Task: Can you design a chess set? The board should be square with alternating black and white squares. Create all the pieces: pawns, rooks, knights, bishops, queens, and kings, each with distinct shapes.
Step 3192:
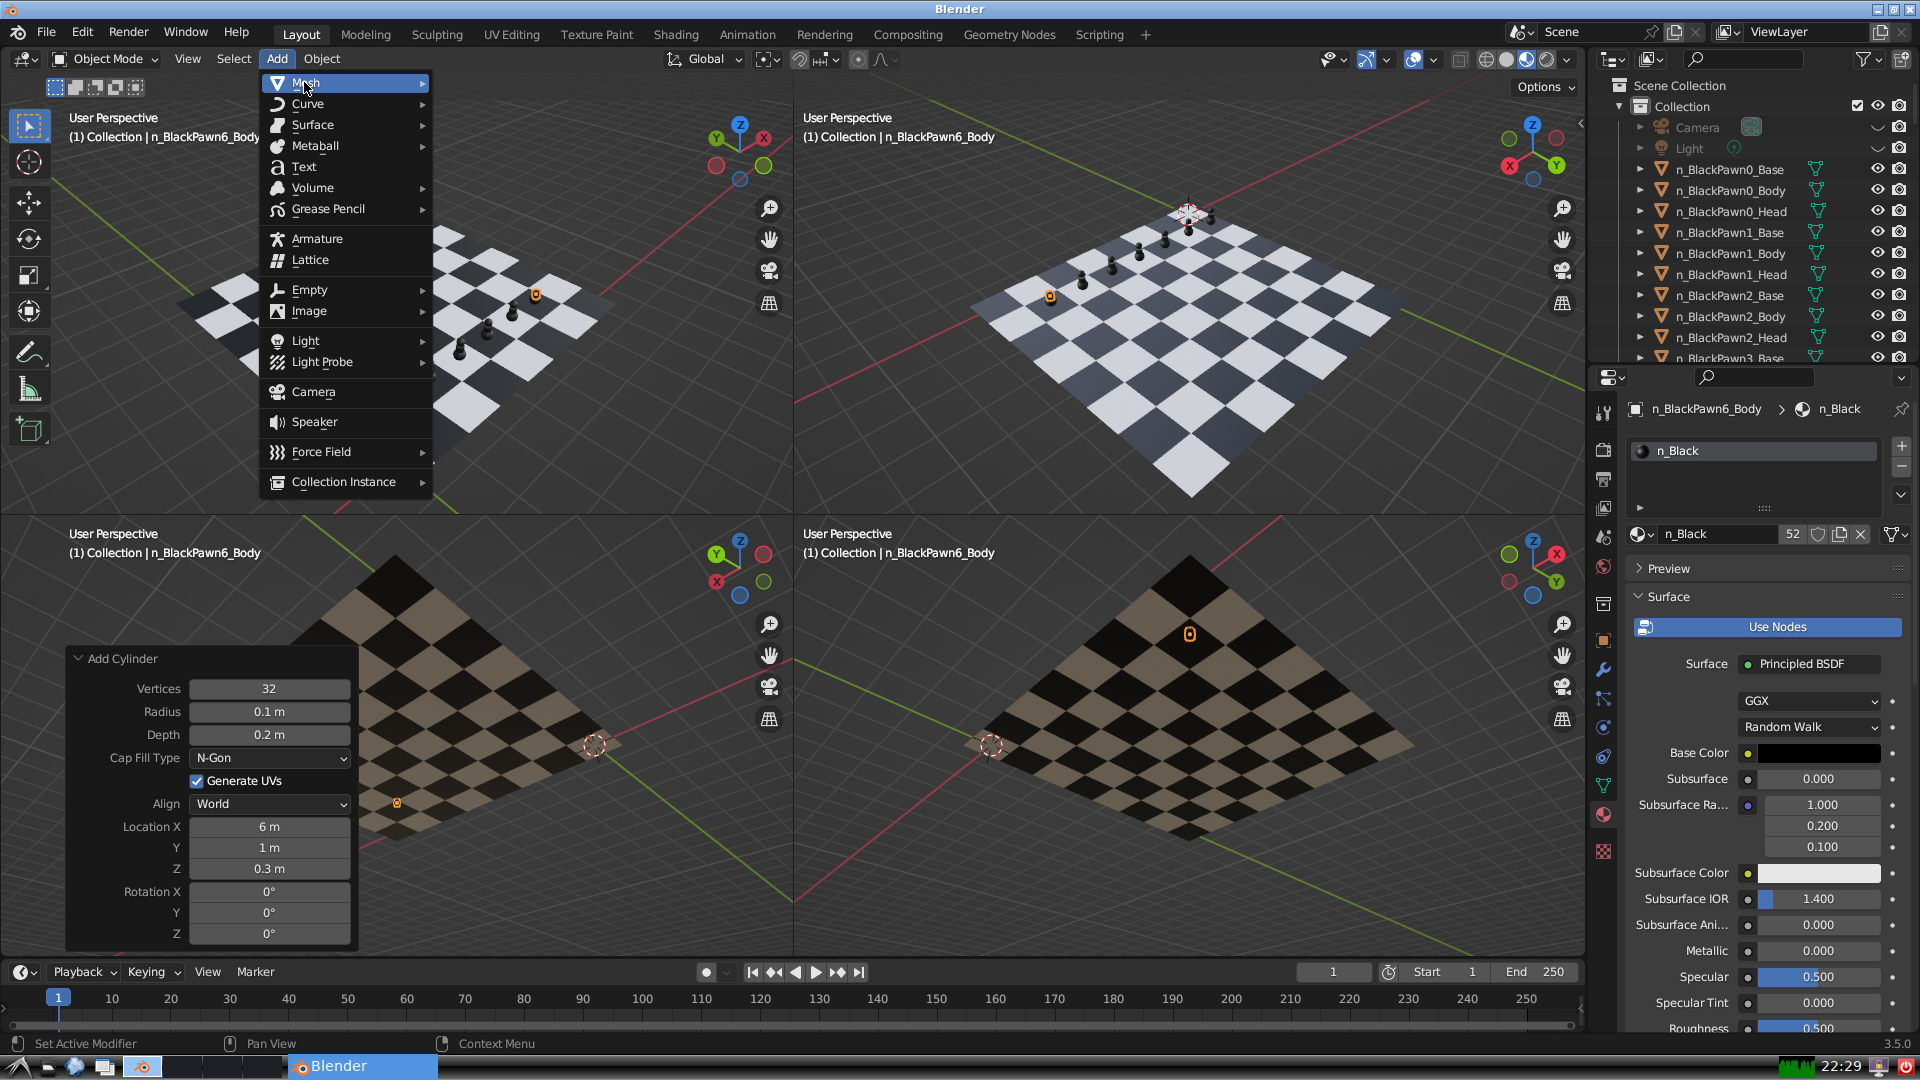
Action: {"mouse_move": [499, 144]}